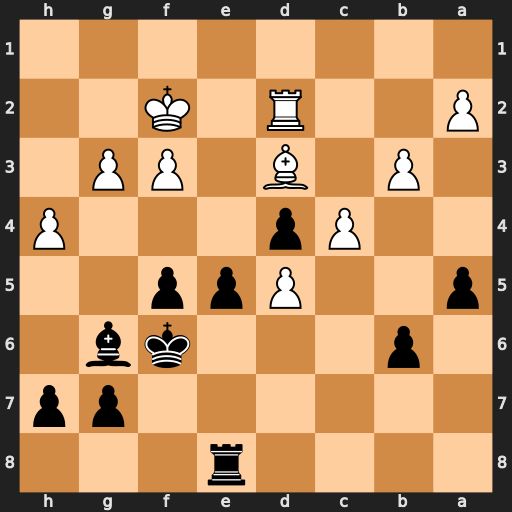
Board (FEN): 4r3/6pp/1p3kb1/p2Ppp2/2Pp3P/1P1B1PP1/P2R1K2/8
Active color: b
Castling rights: -
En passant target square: -
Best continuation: e4 Bxe4 fxe4